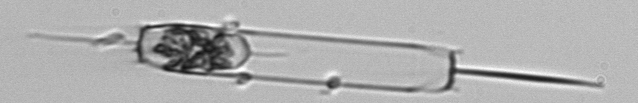
Label: Ditylum_brightwellii